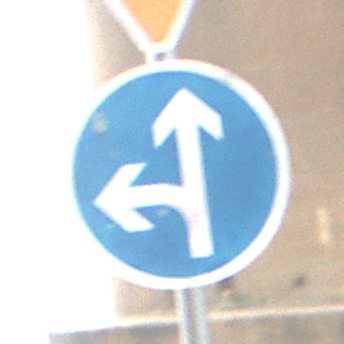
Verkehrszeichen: VorgeschriebeneFahrtrichtungGeradeausOderLinks
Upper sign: VorfahrtGewaehren
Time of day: Midday
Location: Roofed (Beach)
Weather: Overcast
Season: NotSpecified
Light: Natural